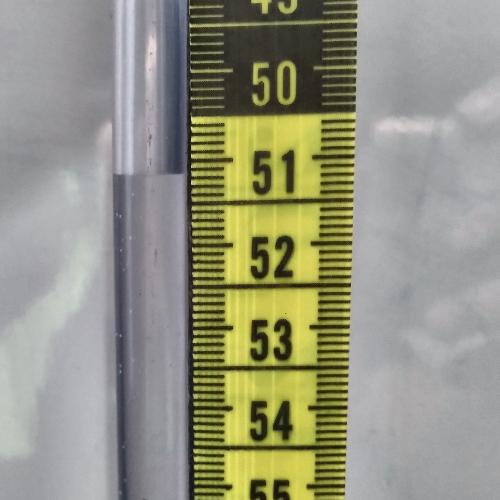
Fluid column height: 51.2 cm